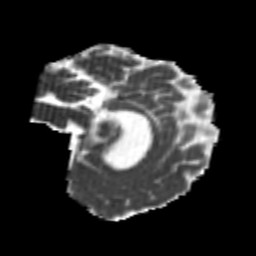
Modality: MD
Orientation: sagittal
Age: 21
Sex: male
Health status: healthy
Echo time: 0.074 s